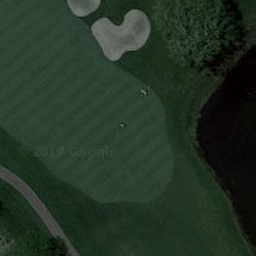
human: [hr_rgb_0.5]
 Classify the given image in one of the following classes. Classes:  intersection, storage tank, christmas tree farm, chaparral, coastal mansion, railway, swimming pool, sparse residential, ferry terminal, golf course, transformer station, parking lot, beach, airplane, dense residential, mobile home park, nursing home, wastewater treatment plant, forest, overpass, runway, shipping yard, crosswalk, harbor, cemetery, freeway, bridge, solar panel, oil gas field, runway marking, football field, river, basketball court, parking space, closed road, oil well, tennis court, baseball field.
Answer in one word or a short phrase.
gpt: golf course